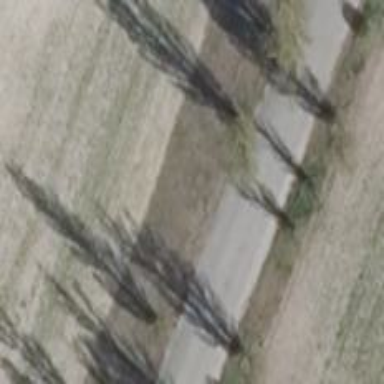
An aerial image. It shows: Row of deciduous broadleaved trees.